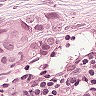
Metastatic tissue present: yes